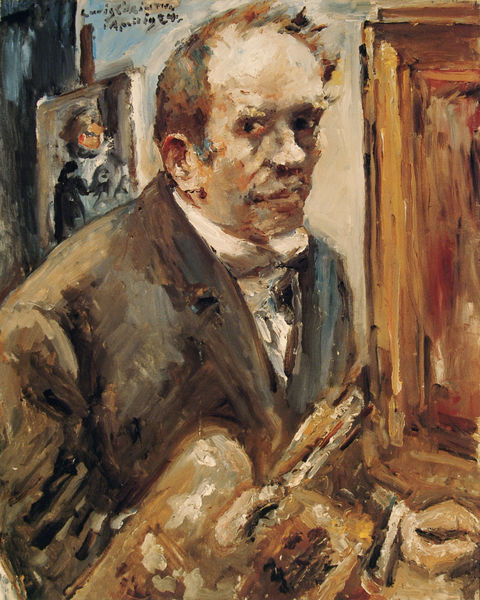
Titel: Selbstporträt mit Palette
Künstler: Lovis Corinth
Standort: New York (New York)
Institution: The Museum of Modern Art
Schlagwörter: baum, blau, dunkel, gemälde, hand, kopf, mann, schatten, weiß, cezanne, grob, impressionismus, sitzen, braun, daumen, finger, frankreich, grau, haar, hell, hintergrund, holz, licht, mund, männer, nase, ohr, raum, schwarz, stirn, tür, zimmer, blick, rot, expressionismus, malerei, anzug, hemd, jacke, schnurrbart, wand, arm, arme, augen, falten, gesicht, halten, helld, kragen, mensch, rahmen, bild, bildnis, hände, möbel, portrait, porträt, signatur, spiegel, öl, pastos, auge, gold, haare, halbfigur, mantel, direkter blick, kinn, lippen, schulter, schultern, farbig, wangen, bilder, bilderrahmen, schrank, rahmung, farben, farbe, türe, signiert, ölgemälde, duktus, krawatte, impressionistisch, ernst, glatze, halstuch, atelier, maler, staffelei, glänzend, jackett, selbstporträt, corinth, lovis, lovis corinth, alter, bayern, münchen, künstler, bürger, selbstbildnis, wirr, kittel, leinwand, palette, pinsel, pinselduktus, pinselstrich, pupille, halbglatze, selbstportrait, totenkopf, schattiert, verschwommen, werkstatt, halbprofil, verwischt, expressiv, brauntöne, struktur, bürgerlich, blickkontakt, undeutlich, porträr, bild im bild, gerahmt, staffel, graustufen, ludwig, ungenau, pinselductus, autoportrait, farbpalette, selbstdarstellung, verwirrt, verschmiert, ammersee, selbstbildniss, aler, tragisch, täfelung, april, stativ, belichtet, ahnd, grober pinselstrich, max slevogt, malerhand, malerhände, sebstporträt, sindeldorf, thür, 1924, glatz, 1929, bidl imbil, atilie, malerei+, gelehrter